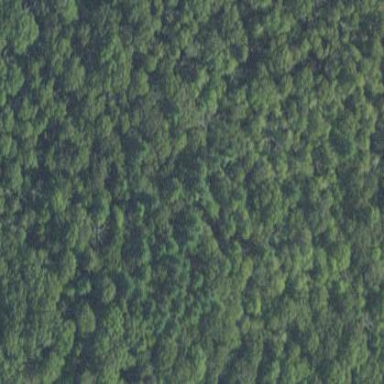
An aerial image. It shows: Woodland consisting mainly of needle-leaved trees.